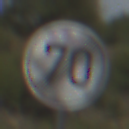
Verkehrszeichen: EndeGeschwindigkeit70
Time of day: Midday
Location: Outdoor (Nature)
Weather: PartlyCloudy
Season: NotSpecified
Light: Natural